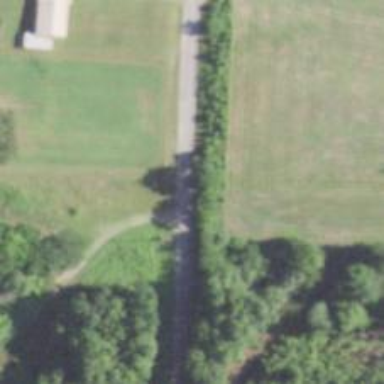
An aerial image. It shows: Unclassified road.